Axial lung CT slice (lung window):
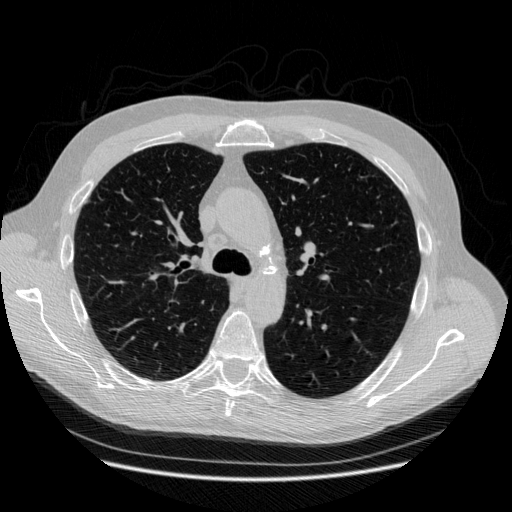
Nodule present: no